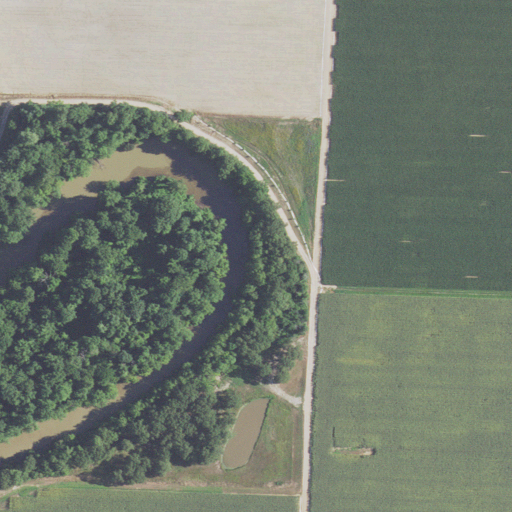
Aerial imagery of bar in Missouri named Lower Shoals containing cultivated crops, woody wetlands, and open water